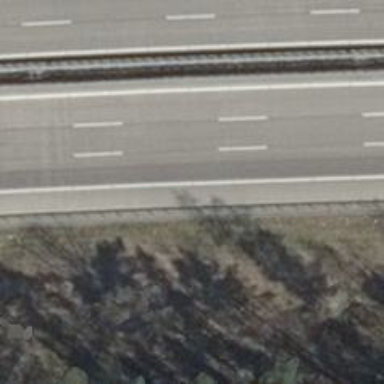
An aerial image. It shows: Concrete motorway.